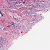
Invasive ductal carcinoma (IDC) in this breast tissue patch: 1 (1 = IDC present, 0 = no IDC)